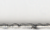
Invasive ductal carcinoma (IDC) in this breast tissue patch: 0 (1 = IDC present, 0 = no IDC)